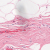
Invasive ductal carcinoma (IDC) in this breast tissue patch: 0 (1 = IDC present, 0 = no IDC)